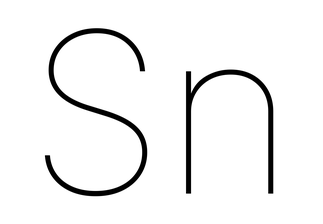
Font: Inter_Thin